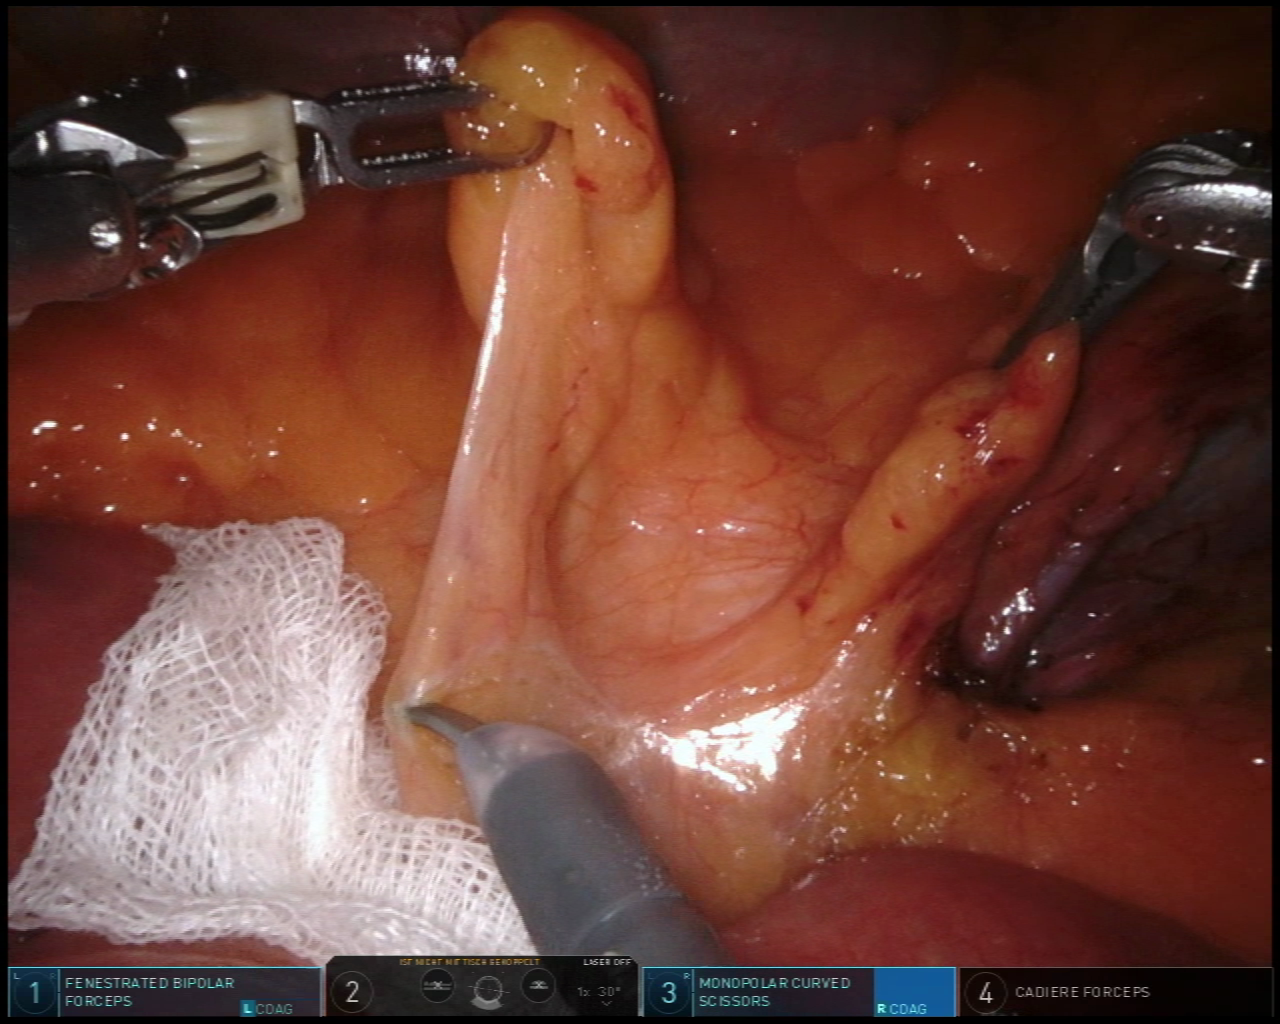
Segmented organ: ureter
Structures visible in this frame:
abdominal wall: no
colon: yes
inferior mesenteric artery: no
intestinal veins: yes
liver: no
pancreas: no
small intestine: yes
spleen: no
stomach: no
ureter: yes
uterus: no
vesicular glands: no